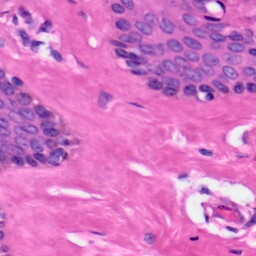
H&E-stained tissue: Skin